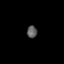
Tissue: lung
Cell type: Epithelial cells
Senescence score: 0.17
Nuclear area (px): 121
Mean DAPI intensity: 91.95